Current action and preconditions to check: trajectory_clear

Your task: For each precondition in the list above, predict whether it will hold at this action.

Consider the current scene as observed from the mobile robot's camera, and analyze the predicted future states of all dynamic agents (e.g., people, animals, vehicles, or any moving entities) within the NEXT SECOND.

IMPORTANT: Only answer "very likely" if you are absolutely certain—based on strong, clear evidence—that a dynamic agent will violate the precondition in the predicted future state. Do NOT answer "very likely" for unlikely, ambiguous, or low-probability risks.

Ask yourself for each precondition: Is there a high probability, with clear and convincing evidence, that the predicted future states of any dynamic agent will interfere with the predicted future state of the currently executing action within the NEXT SECOND, causing that precondition to fail?

Assess the risk level based on these predictions. Use "likely" or "very likely" if motions create a clear risk of interference.

Use "neutral" or "improbable" if agents are nearby but their predicted paths are clearly diverging or non-conflicting.

Failure Risk Categories: "very improbable", "improbable", "neutral", "likely", "very likely"

Answer Format: Output ONLY the probability_of_failure value from these categories: "very improbable", "improbable", "neutral", "likely", "very likely"

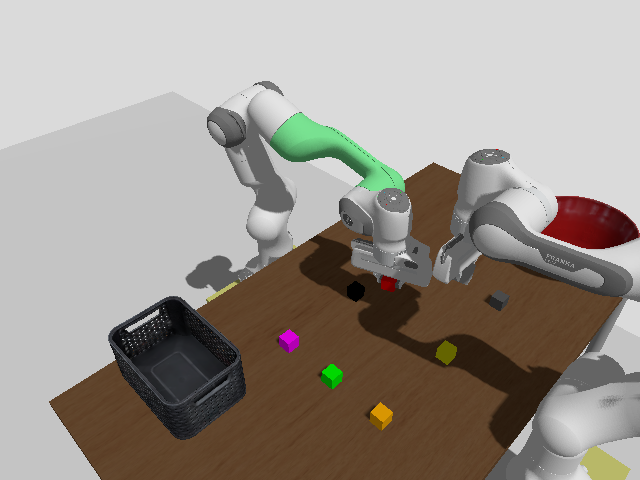

Answer: neutral